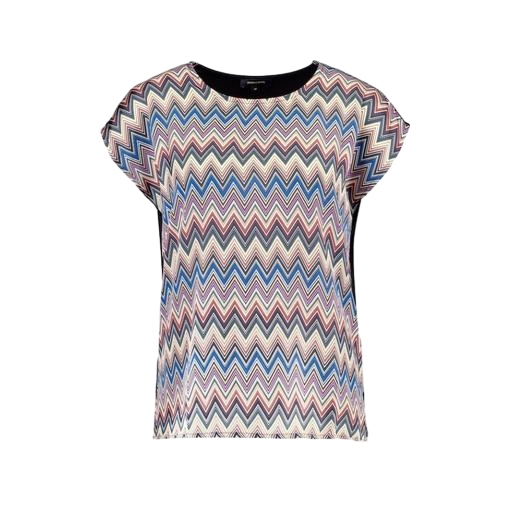
multicolor chevron-print blouse, blue plus size printed t-shirt only macy, multicolor chevron top, white background